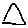
Label: triangle